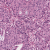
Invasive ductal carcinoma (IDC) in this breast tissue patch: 1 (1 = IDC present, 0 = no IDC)